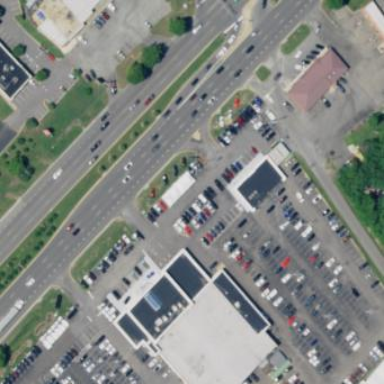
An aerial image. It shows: Car shop building.